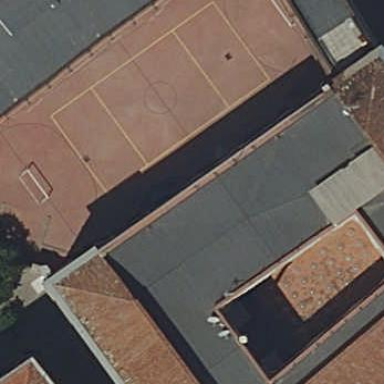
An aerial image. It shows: School.